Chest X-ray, AP view. Patient: 48 years old, sex M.
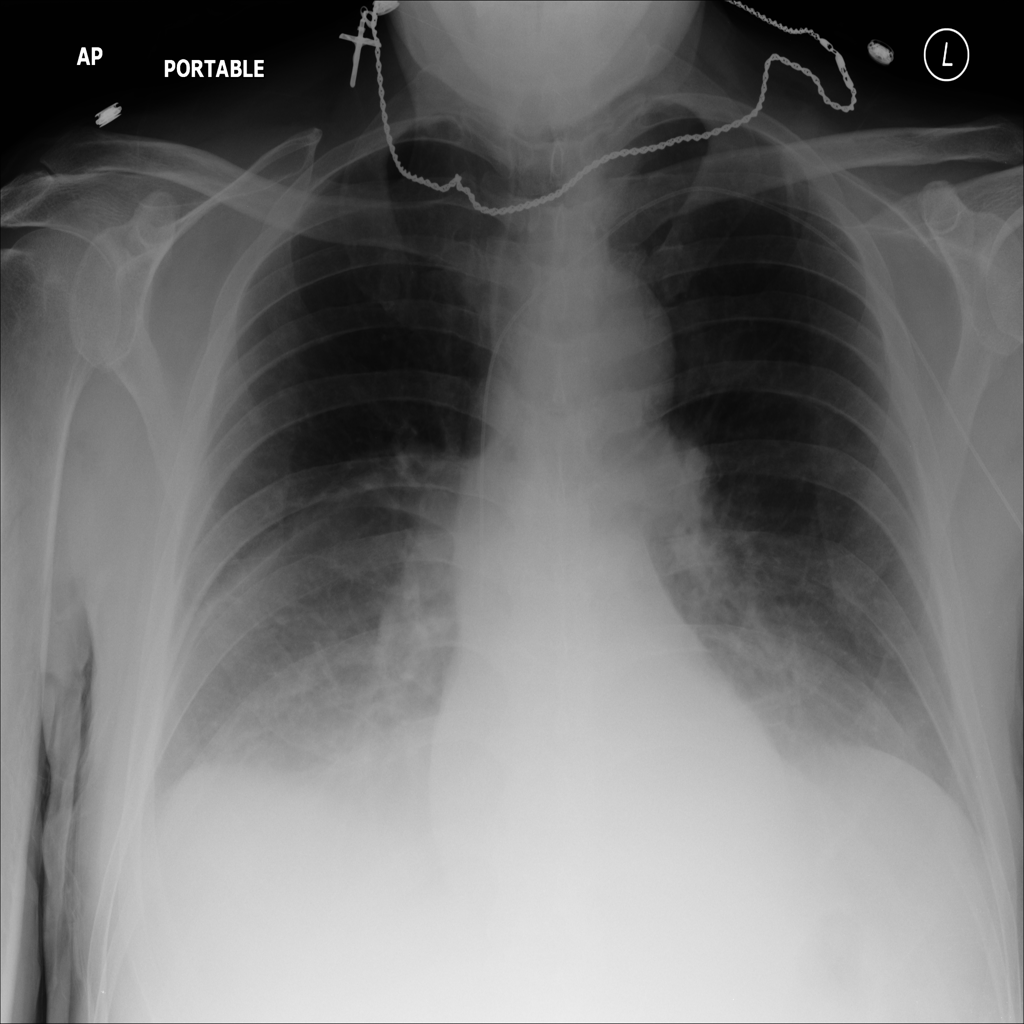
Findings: Effusion